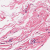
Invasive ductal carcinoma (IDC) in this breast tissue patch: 0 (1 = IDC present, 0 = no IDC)